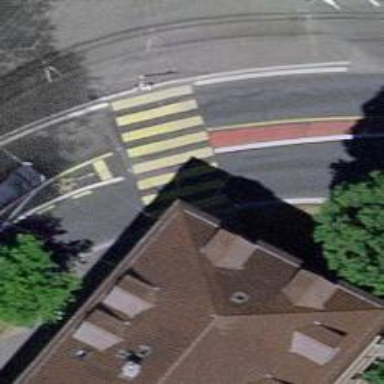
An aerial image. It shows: Road crossing with traffic signals.